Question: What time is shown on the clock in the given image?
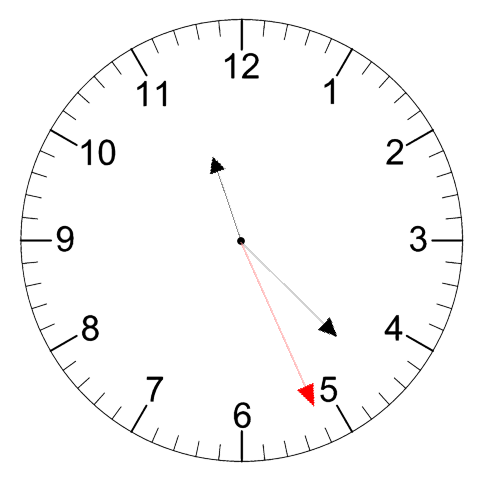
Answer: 11:22:26